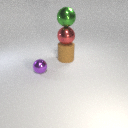
large brown rubber cylinder below large red metal sphere